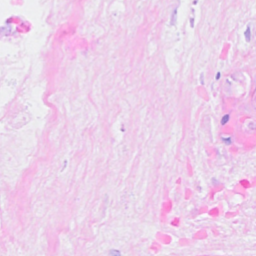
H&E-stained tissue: Breast